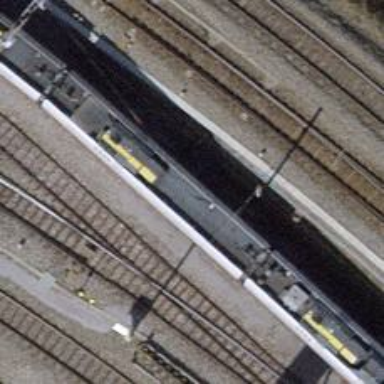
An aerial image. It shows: Railway switch.